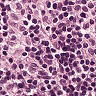
Metastatic tissue present: no